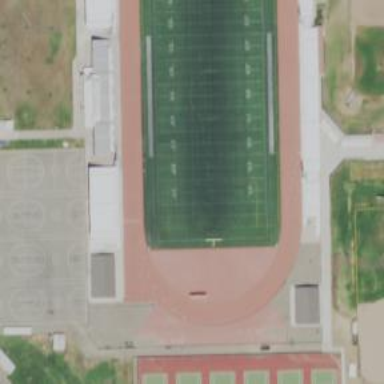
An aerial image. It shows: American football pitch with artificial turf.